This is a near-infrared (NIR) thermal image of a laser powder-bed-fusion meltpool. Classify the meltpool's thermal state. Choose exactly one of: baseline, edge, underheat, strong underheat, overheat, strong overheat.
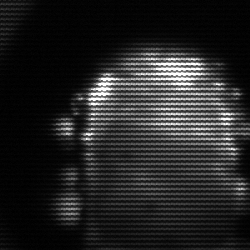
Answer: baseline